Question: What do the icons in the following screen capture mean? The icons are from Subclipse, an SVN plugin for Eclipse.

I'm not asking about the base file icons, I know those (HTML file and Java source file). I'm asking about the right-pointing dark gray arrows, which are labeled "outgoing." What does that imply? Outgoing from the IDE to the repo, or outgoing from the repo to the IDE? Why are there minus signs inside the arrows? Sometimes, I see plus signs instead; other times, just empty arrows. What's the difference?
There are also left-pointing blue arrows and double-headed red arrows; what do those mean? What about cases when they contain other symbols, like '-' and '+'?
> Note: This question has been edited pretty drastically. Normally I wouldn't change so much, but it had nearly no activity and was a dupe. The original question asked for an "icon glossary" that would explain all or most of Subclipse's icons, similar to <URL>. I'd still love to know about one of those, but there just doesn't seem to be one out there.
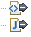
Answer: When working with the Subversion repository, remote changes (those on the repository) are incoming changes (remote - local), while local changes are outgoing changes (local - remote).
In views that compare the local and remote copies, incoming changes are denoted with a blue, left-facing arrow, while outgoing changes are denoted with a gray, right-facing arrow. These arrows may be decorated to indicate more specific operations.
The Package Explorer view, on the other hand, indicates a file's status with a different set of icons representing its local state. These icons are the ones most commonly seen, so let's start with them:
 - A file ignored by version control. You can control what resources will be ignored by going to .
 - A file not under version control. These are typically new files that you have not committed to the repository yet.
 - A versioned file that needs to be added to the remote repository. These are typically files you have either renamed, or moved to a different directory.
 - A deleted folder. These are folders that you have deleted locally without yet committing the changes to the repository. Note that files are usually removed from the view when they're deleted locally, so they are normally not seen with this icon.
 - A file with no local changes.
 - A file with local, uncommitted changes.
 file.
, but may have many editors. A file needs a lock when its 'svn:needs-lock' property is set, and Subversion will attempt to make these files read-only in the file system to enforce proper lock negotation.
 - A conflicted file. These are typically files that had a commit/update conflict that you marked to resolve later.
 - A file that has a tree conflict. These are typically files that have local changes, but have since been moved, removed, or renamed in the repository since the last local copy update.
 - A file that is external to the project. Linked external files cannot be committed to the repository.
. These are files which belongs to a different working copy than their local parent directory.
In a synchronization view (e.g. via or ), as previously described, there are icons which indicate which direction a change is occurring in as well as additional information about that change. These are described below:
 - A file whose contents have been modified and will be committed to the repository.
 - A file that will be newly added to the repository. This may coincide with a file removal in cases where a file is moved or renamed..
 - A file that will be removed from the repository. This may coincide with a file addition in cases where a file is moved or renamed.
.
 - A file that has content changes committed to the repository that will be applied to the local copy.
 - A new file that will be added to the local copy from the repository. Like the outgoing file addition, this may be the result of a move or rename.
 - A file that will be removed from the local copy because it has been removed from the repository. Like the outgoing file removal, this may be the result of a move or rename.
 - A file that has been changed in both the local copy and repository independently, causing a need for conflict resolution. Fixing this condition involves opening up the conflict view or forcibly overwriting changes locally or remotely.
, and the file is moved, removed, or renamed on the other.
Finally, the option opens the Synchronize tab ( with the following buttons:
 - Synchronizes the local copy with the currently selected repository when clicked. Selecting from the drop-down allows switching between different remote code bases.
.
.
.
 - Shows conflicting changes.
 - Updates all local resources with incoming changes after prompt.
 - Brings up the commit dialog to commit all outgoing changes.
 - Breaks up the change lists by revisions.
There are a few other views which weren't covered that have additional icons, but this should hopefully be a good start. Let me know if there is anything important missing, or any of these descriptions seem to differ from your actual experience.